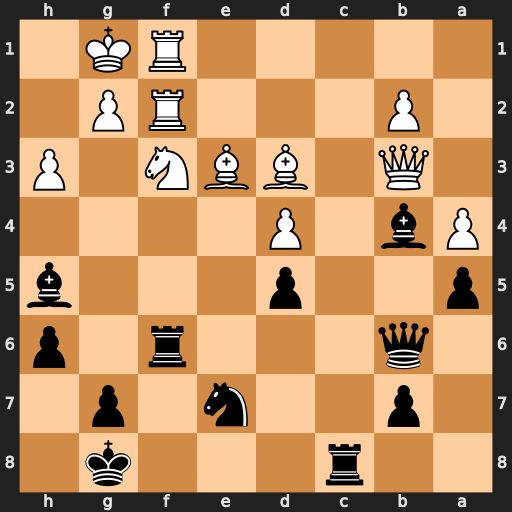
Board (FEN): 2r3k1/1p2n1p1/1q3r1p/p2p3b/Pb1P4/1Q1BBN1P/1P3RP1/5RK1
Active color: b
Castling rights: -
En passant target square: -
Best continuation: Be1 Qxb6 Bxf2+ Rxf2 Rxb6